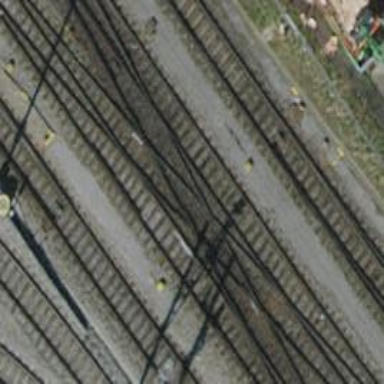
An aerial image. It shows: Railway crossing.